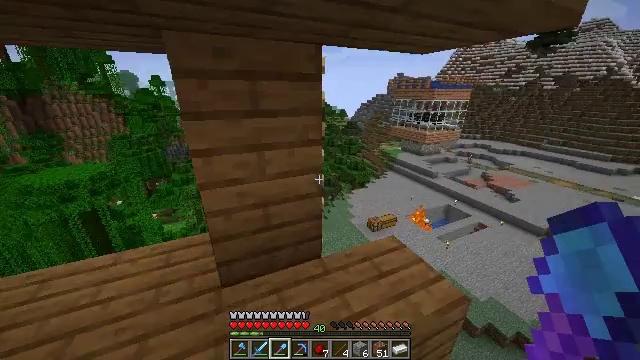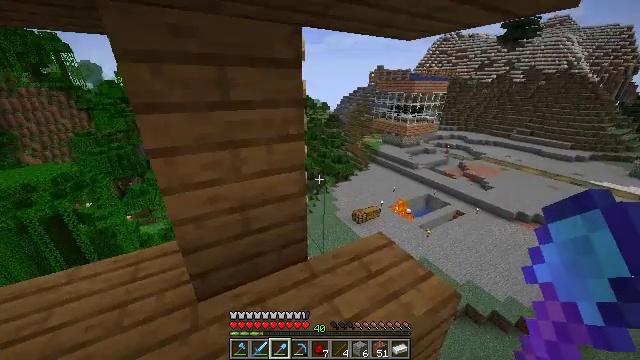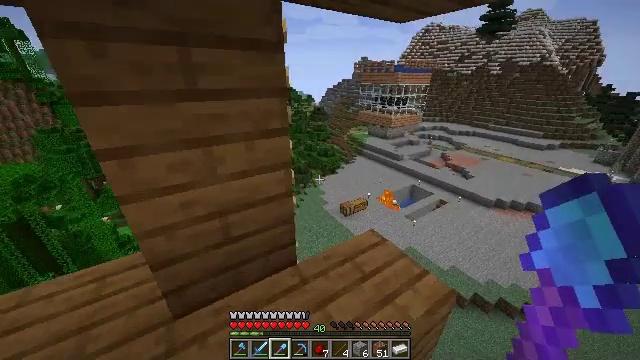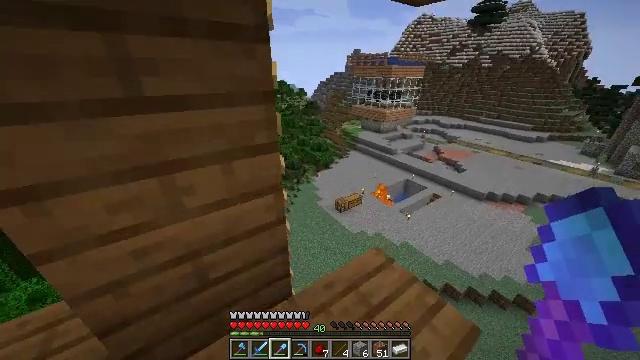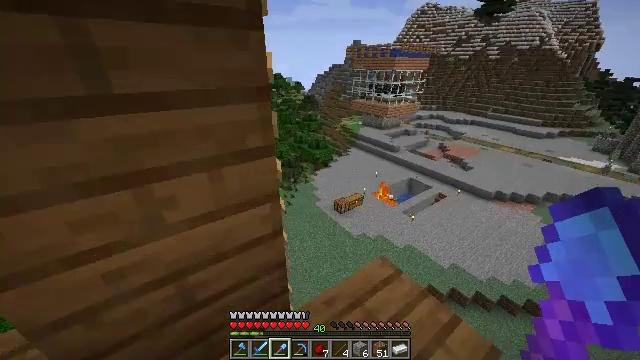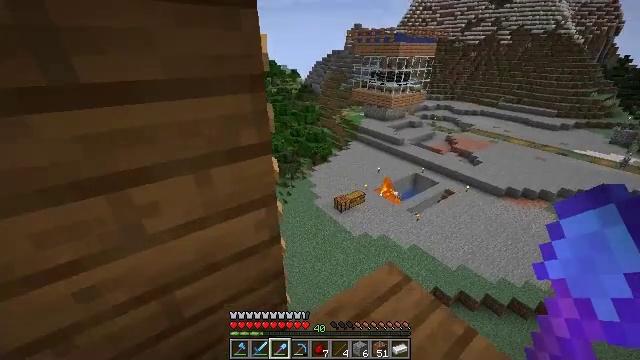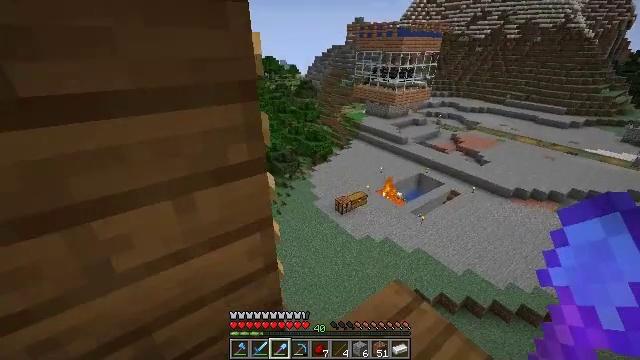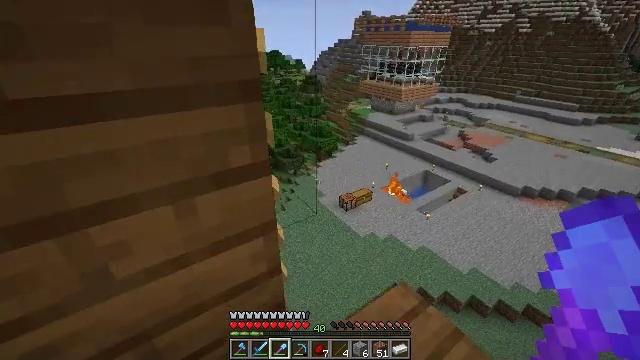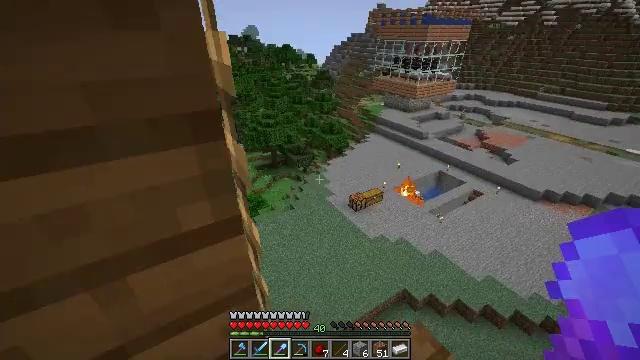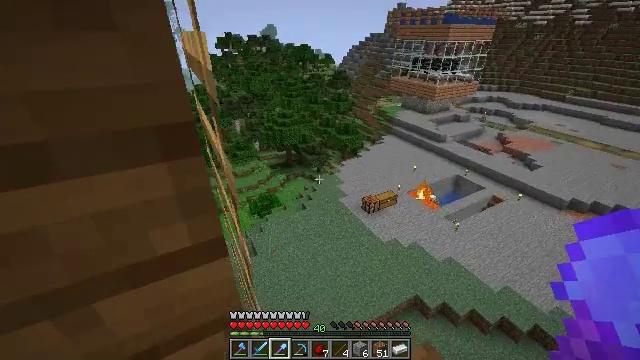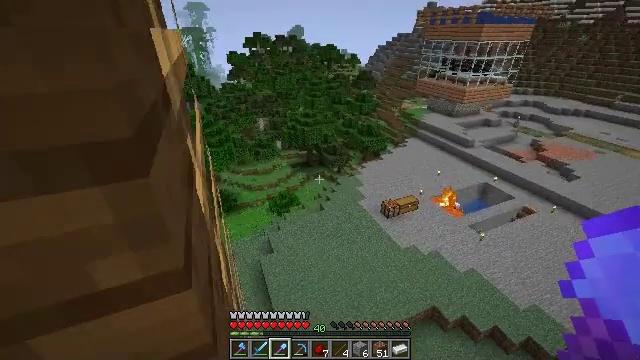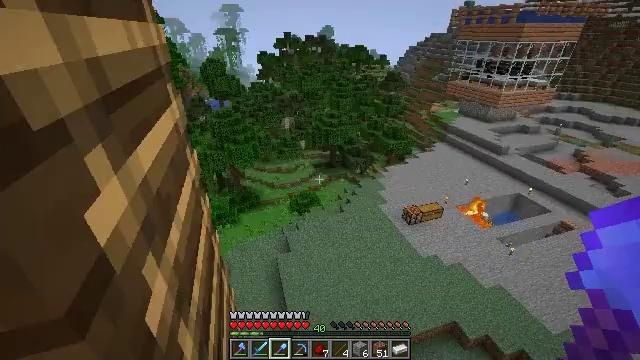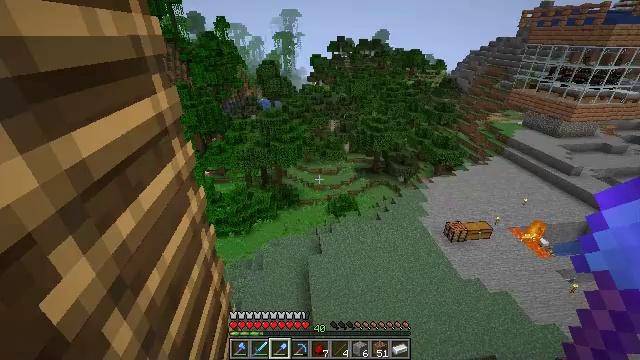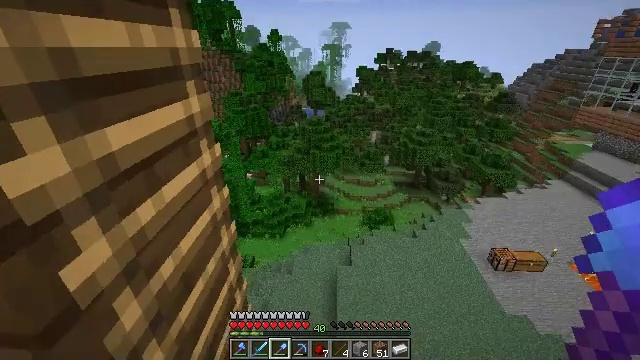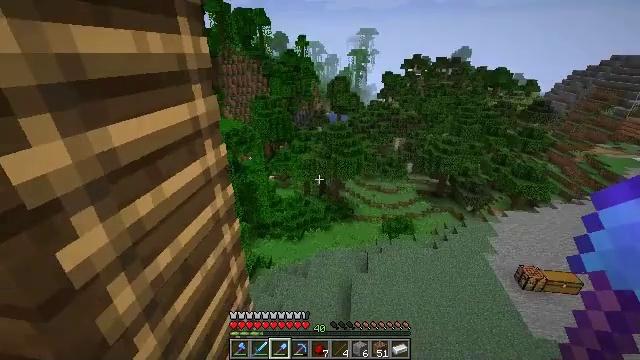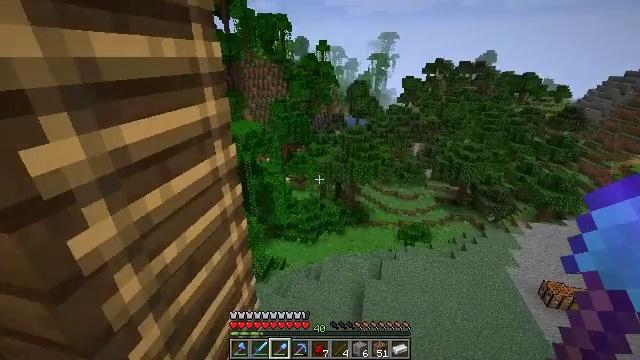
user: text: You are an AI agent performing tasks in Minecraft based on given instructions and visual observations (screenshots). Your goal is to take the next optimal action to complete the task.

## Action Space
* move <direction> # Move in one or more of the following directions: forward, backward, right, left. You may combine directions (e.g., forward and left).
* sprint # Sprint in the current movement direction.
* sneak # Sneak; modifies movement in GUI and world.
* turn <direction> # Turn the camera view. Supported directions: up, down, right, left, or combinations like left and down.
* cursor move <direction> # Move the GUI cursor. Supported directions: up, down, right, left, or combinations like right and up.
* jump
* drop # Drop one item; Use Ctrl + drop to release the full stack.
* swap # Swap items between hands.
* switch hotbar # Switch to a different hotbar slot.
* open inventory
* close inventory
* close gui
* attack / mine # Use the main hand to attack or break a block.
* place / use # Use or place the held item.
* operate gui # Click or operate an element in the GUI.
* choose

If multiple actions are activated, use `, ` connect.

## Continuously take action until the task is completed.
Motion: motion action
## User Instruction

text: Collect the elements needed and craft redstone.
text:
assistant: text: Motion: move forward, turn right and down
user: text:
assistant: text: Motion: move forward, turn right and down
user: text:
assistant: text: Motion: turn right and down
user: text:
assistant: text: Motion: no_op
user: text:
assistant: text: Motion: turn down
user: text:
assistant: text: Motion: move forward
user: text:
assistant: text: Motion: move forward, turn left
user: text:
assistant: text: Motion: move forward and move right, turn left
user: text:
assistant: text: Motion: move forward and move right, turn left
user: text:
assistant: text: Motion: move forward and move right, turn left
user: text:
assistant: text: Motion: move forward and move right, turn left
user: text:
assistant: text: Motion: move right, turn left
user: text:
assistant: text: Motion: turn left and up
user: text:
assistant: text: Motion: turn left and up
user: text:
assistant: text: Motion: turn left
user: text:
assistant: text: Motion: turn left and up
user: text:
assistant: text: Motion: turn left
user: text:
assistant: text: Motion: turn left
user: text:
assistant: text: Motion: turn left and up
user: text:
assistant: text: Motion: move forward, turn left and up
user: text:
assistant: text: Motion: move forward and move right, turn left and up
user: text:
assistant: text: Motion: turn left and up
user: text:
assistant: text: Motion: turn left and up
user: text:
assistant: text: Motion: turn left and up
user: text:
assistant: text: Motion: turn left and up
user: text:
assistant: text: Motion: move forward
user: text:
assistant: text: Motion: move forward
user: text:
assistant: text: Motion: move forward
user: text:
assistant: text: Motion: move forward
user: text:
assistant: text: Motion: move forward, jump